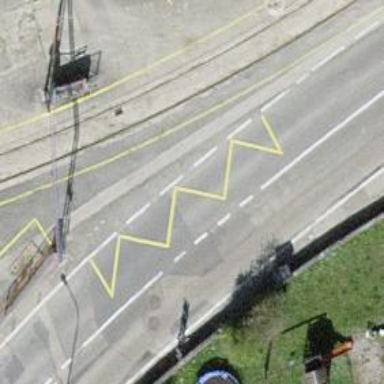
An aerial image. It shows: Bus stop with platform for public transport.